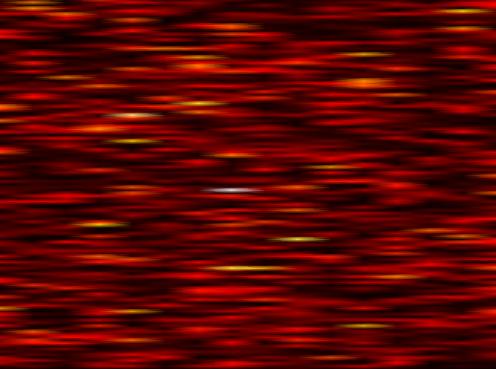
Label: OFDM